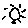
Label: sun